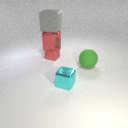
small red rubber cube below large gray rubber cube